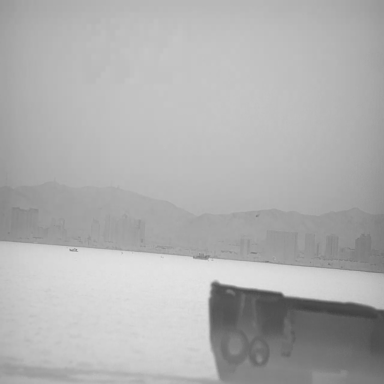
There are two bulk_carriers in the infrared image.